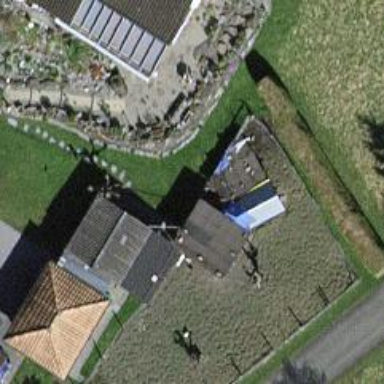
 with the roof oriented along the structure."